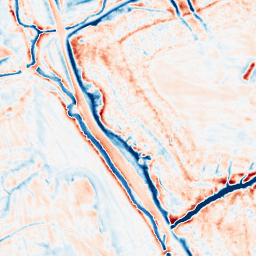
Category: multiscale
Decomposition family: dog_multiscale
Decomposition parameters: sigma_ratio: 1.4
n_scales: 6
base_sigma: 0.5
Upsampling method: quadratic
Upsampling parameters: scale: 4
Upsampling scale: 4